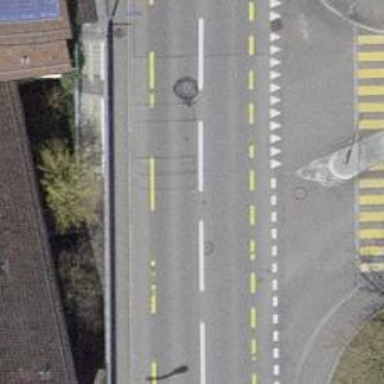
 along with designated lanes for cycling."